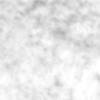
Label: no_change